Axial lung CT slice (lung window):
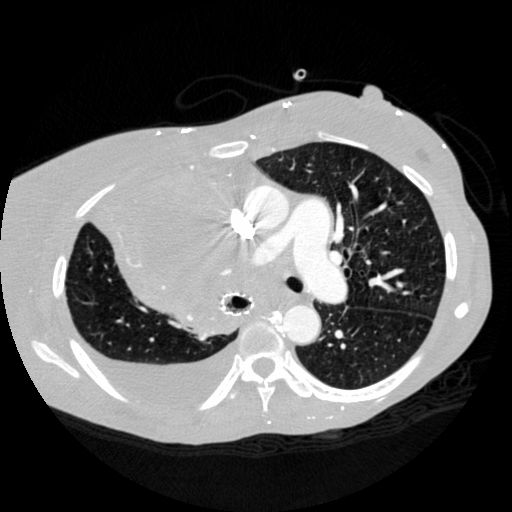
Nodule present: no